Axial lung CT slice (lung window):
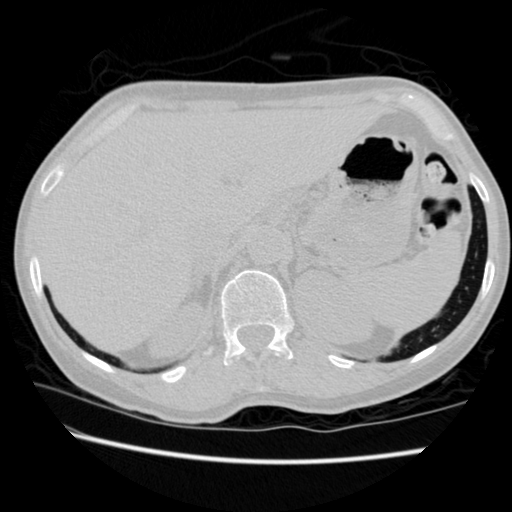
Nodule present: no